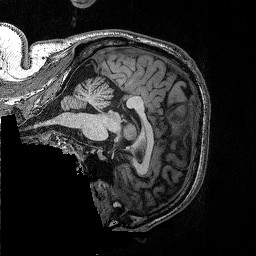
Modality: T1w
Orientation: sagittal
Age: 37
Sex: male
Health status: ill
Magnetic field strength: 3 T
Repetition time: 2.53 s
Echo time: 0.00331 s